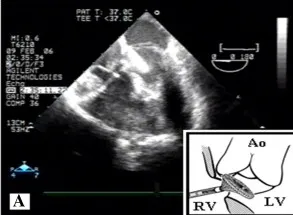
Technical aspects of the preventricular device implantation technique. A. Insertion of the device, opening of the first hemiumbrella on the left side of the ventricular septal defect.
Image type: radiology (ultrasound)